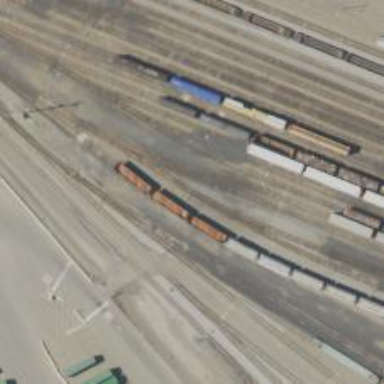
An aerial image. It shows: Railway yard.